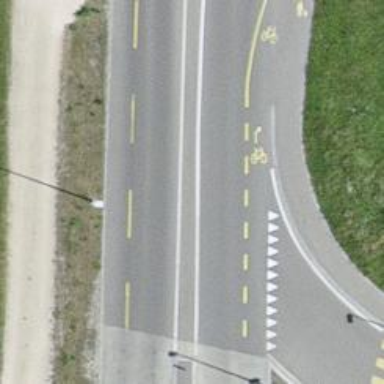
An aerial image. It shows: Primary highway with dedicated lane for cyclists.